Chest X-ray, PA view. Patient: 51 years old, sex F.
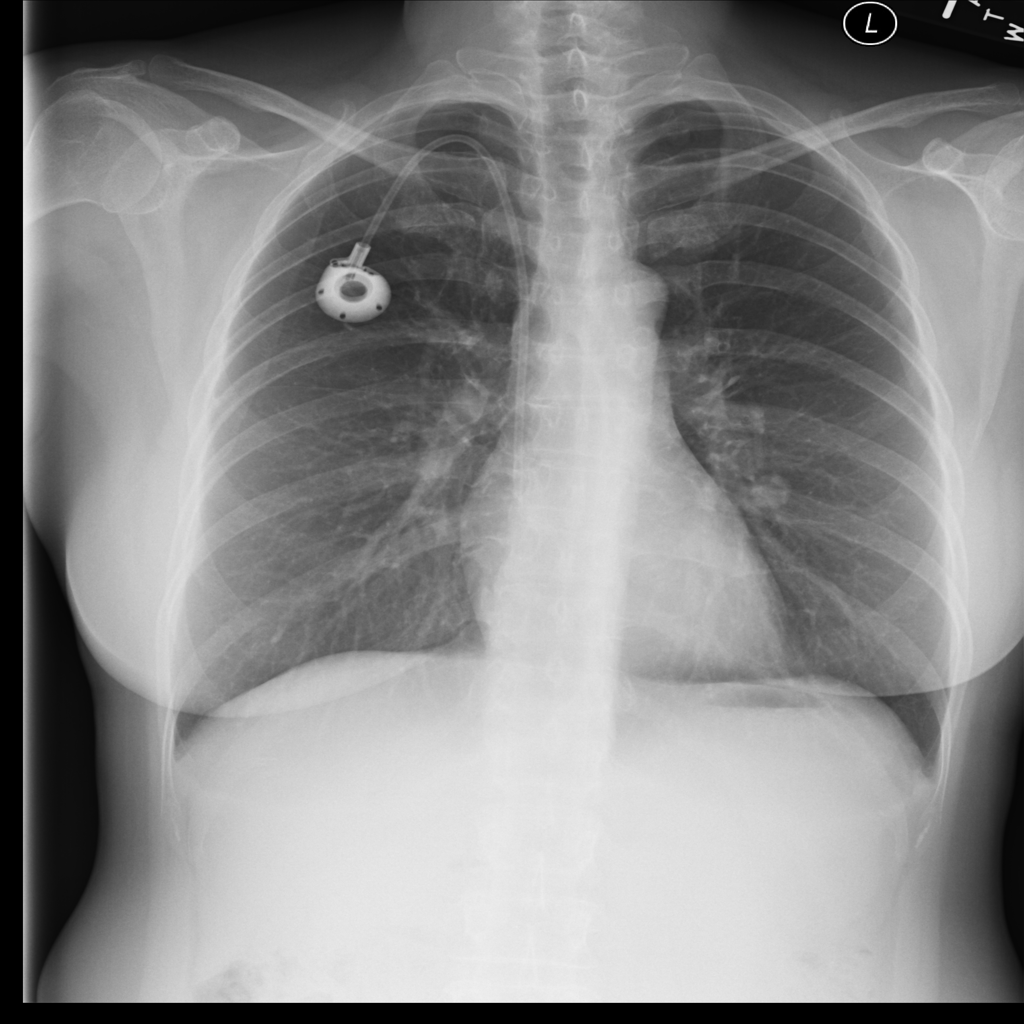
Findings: No Finding